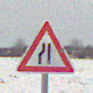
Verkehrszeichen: EinseitigVerengteFahrbahnLinks
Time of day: MorningAfternoon
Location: Outdoor (Nature)
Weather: Overcast
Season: Winter
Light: Natural